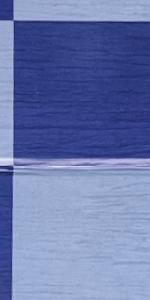
Label: Empty